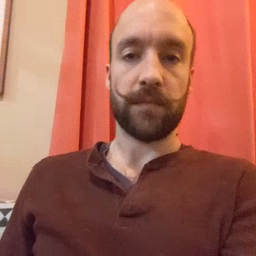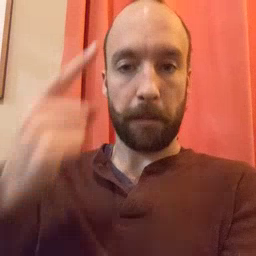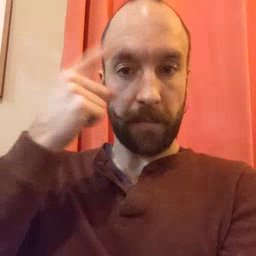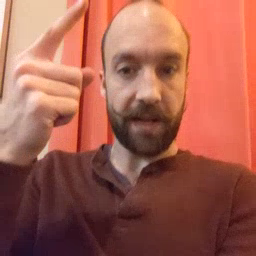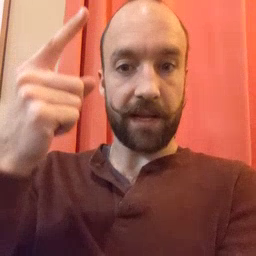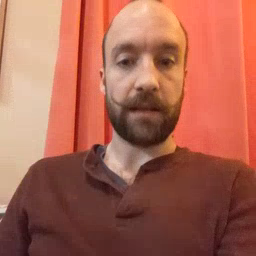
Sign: penny